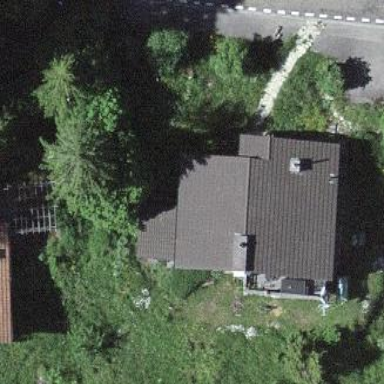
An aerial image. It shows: Residential building.